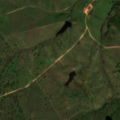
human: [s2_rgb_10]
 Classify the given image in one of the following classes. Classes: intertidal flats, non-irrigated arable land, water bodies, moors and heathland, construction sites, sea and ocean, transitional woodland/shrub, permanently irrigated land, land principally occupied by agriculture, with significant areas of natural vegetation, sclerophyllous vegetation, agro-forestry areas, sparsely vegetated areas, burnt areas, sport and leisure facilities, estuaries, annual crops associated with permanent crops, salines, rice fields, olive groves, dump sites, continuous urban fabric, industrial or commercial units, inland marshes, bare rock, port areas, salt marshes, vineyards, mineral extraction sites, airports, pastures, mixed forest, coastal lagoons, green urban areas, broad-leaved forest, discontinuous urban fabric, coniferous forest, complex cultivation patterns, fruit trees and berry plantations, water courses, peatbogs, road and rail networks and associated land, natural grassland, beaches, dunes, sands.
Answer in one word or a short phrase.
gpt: pastures, agro-forestry areas, transitional woodland/shrub